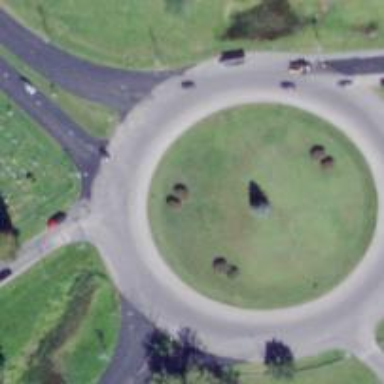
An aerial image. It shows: Roundabout at primary highway.